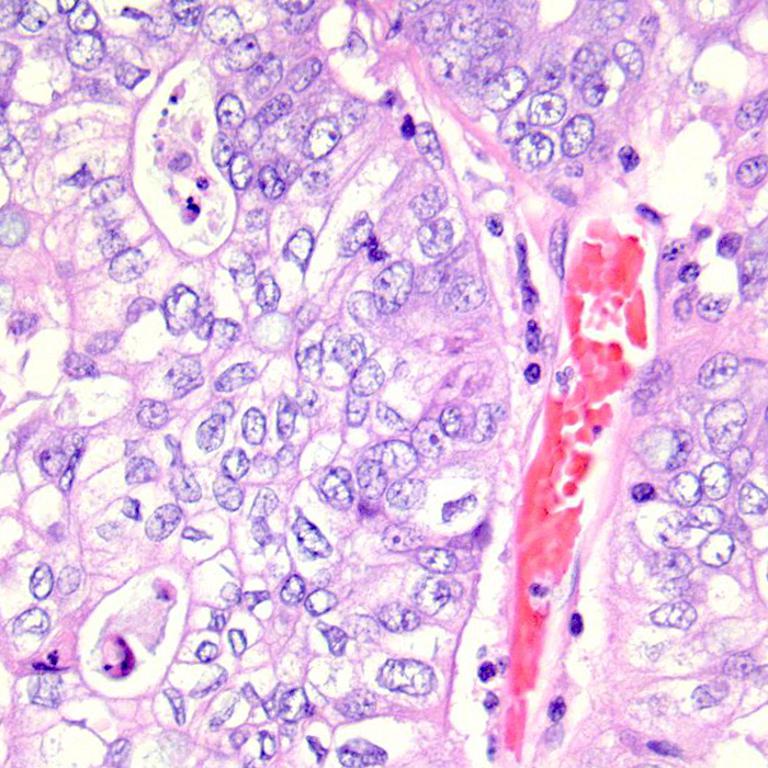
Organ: colon
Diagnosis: adenocarcinomas